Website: apple
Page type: cart
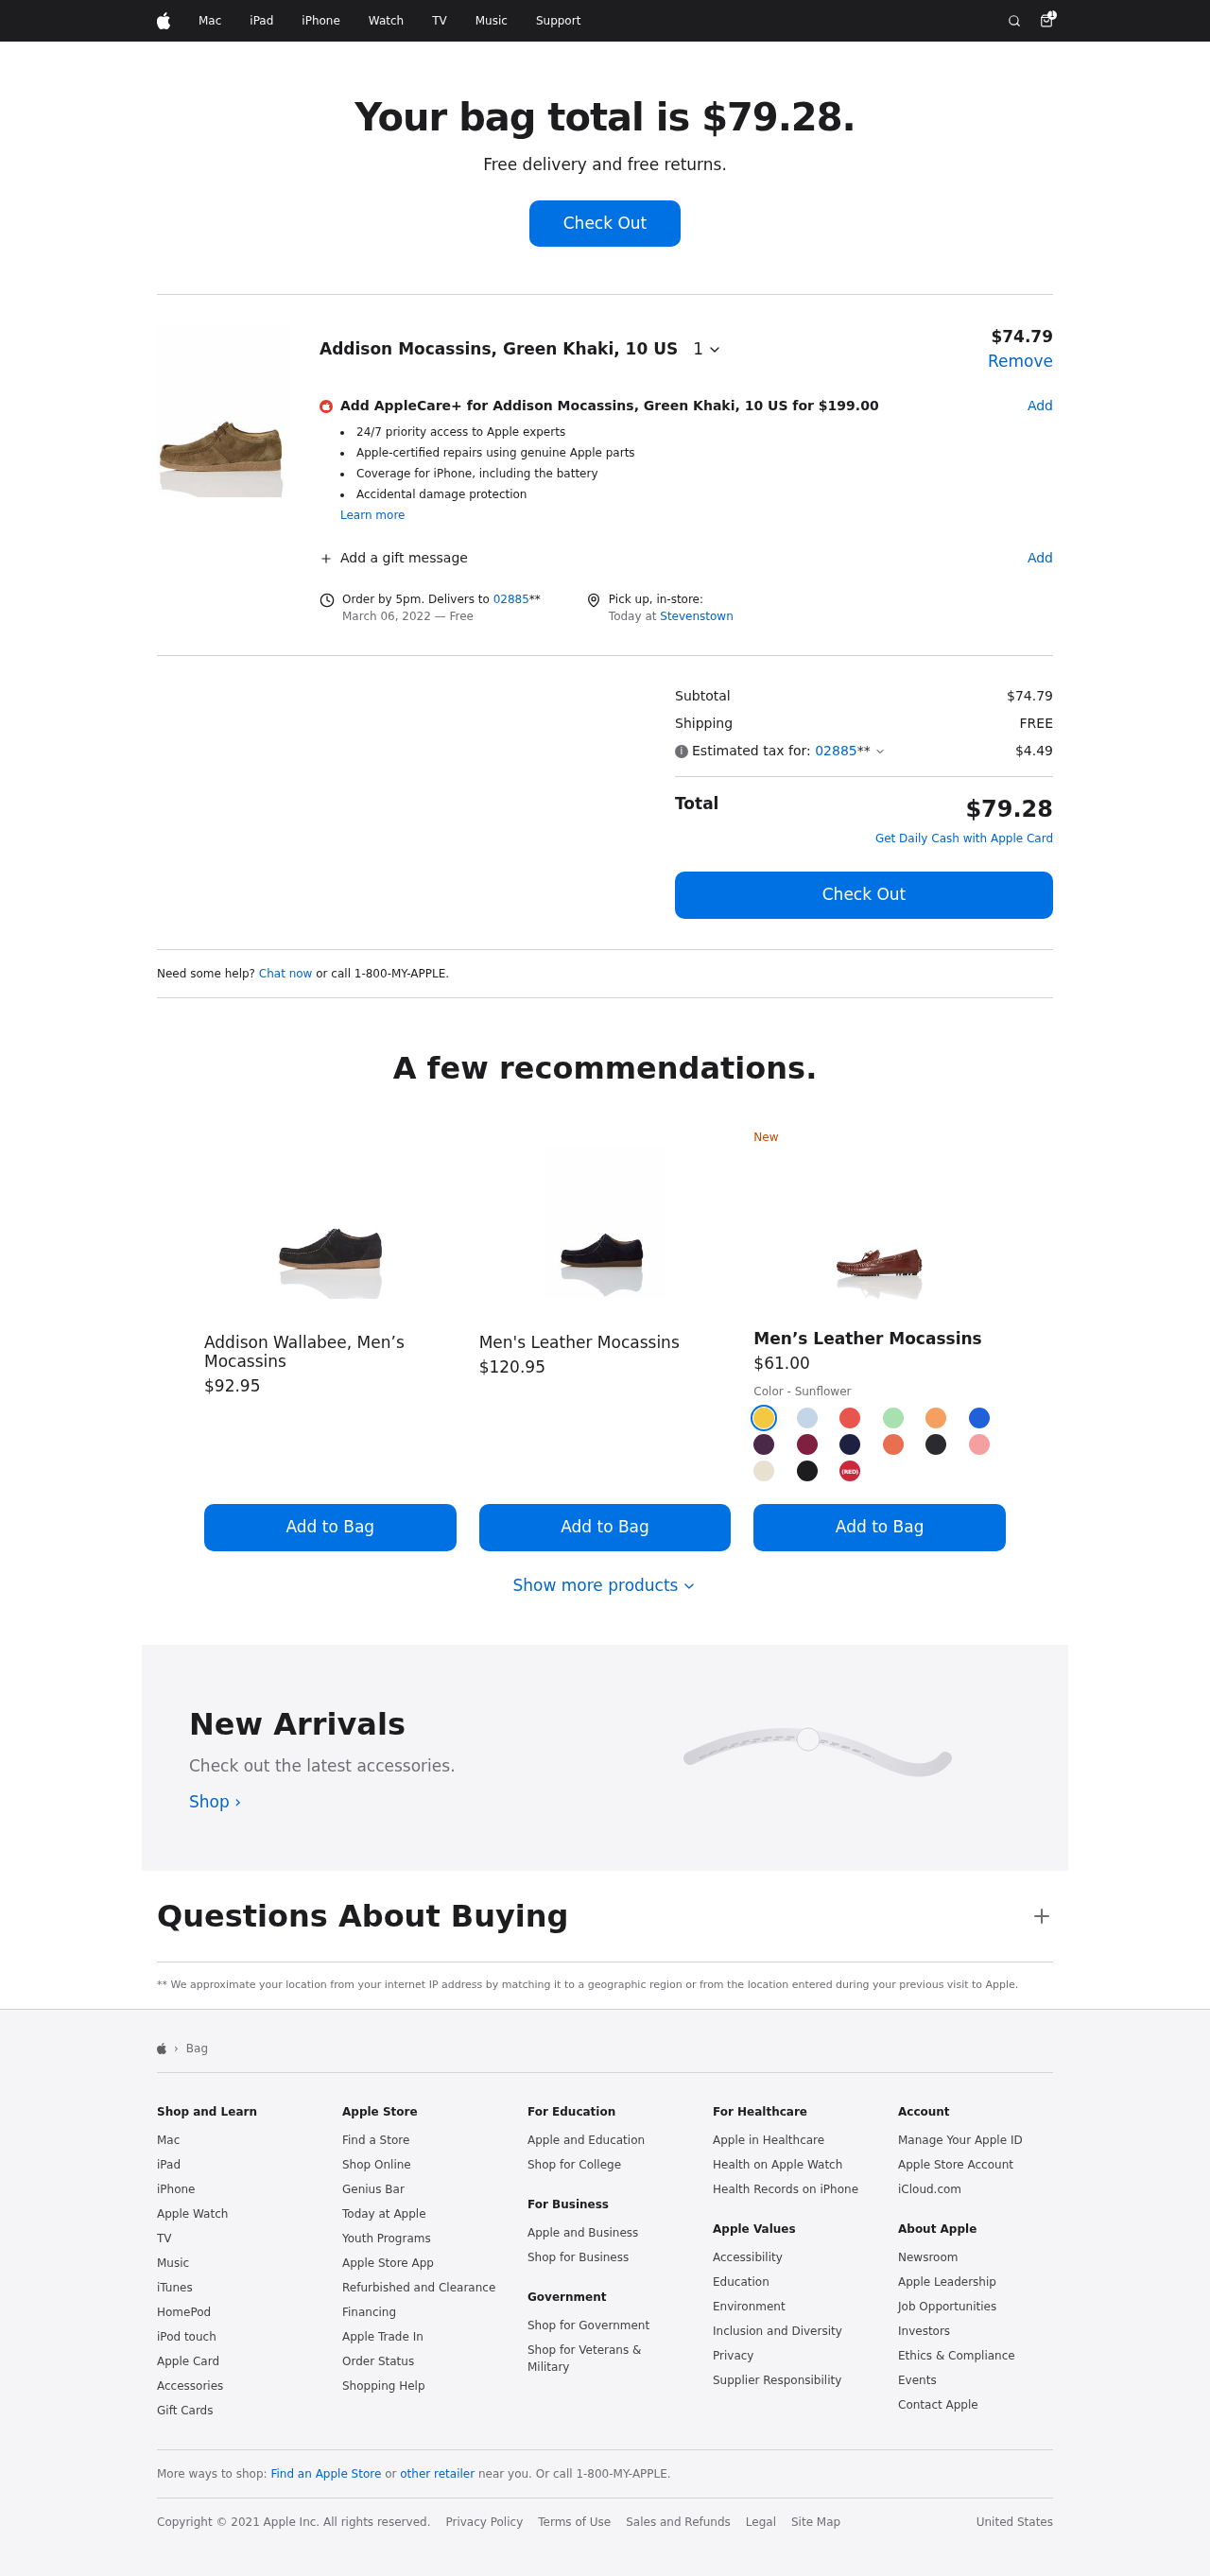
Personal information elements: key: PII_CITY
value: Stevenstown
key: PII_POSTCODE
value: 02885
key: PII_POSTCODE2
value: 02885
Product elements: key: PRODUCT1_NAME
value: Addison Mocassins, Green Khaki, 10 US
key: PRODUCT1_PRICE
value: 74.79
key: PRODUCT1_QUANTITY
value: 1
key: PRODUCT2_NAME
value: Addison Wallabee, Men’s Mocassins
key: PRODUCT2_PRICE
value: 92.95
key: PRODUCT3_NAME
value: Men's Leather Mocassins
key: PRODUCT3_PRICE
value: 120.95
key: PRODUCT4_NAME
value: Men’s Leather Mocassins
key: PRODUCT4_PRICE
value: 61
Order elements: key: ORDER_NUM_ITEMS
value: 1
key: ORDER_TOTAL
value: $79.28
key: ORDER_SHIPPING_DATE
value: March 06, 2022
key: ORDER_SUBTOTAL
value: $74.79
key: ORDER_SHIPPING_COST
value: FREE
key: ORDER_TAX
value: $4.49